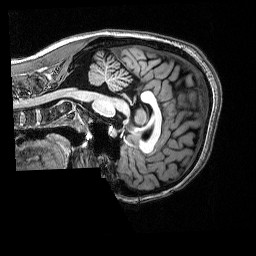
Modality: T1w
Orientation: sagittal
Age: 26
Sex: female
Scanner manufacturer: siemens
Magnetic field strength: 3 T
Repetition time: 2.53 s
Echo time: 0.00339 s